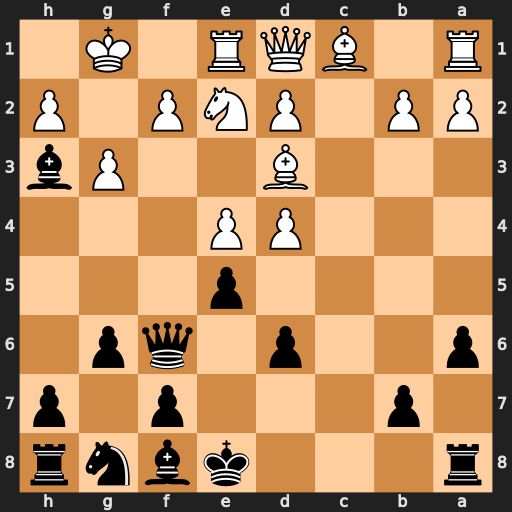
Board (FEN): r3kbnr/1p3p1p/p2p1qp1/4p3/3PP3/3B2Pb/PP1PNP1P/R1BQR1K1
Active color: b
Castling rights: kq
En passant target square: -
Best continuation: Qf3 Nf4 Qxd1 Rxd1 exf4